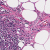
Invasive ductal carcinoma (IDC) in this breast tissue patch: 0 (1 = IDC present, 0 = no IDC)